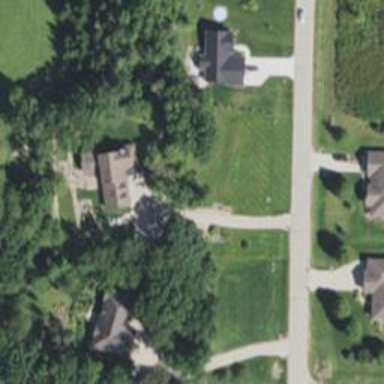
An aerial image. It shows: Driveway leading to service road.